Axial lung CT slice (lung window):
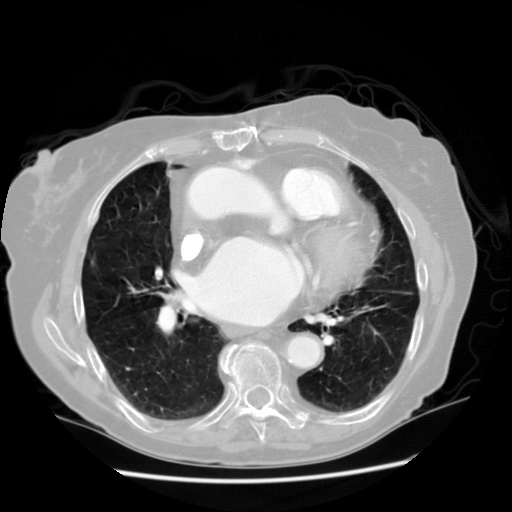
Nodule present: no